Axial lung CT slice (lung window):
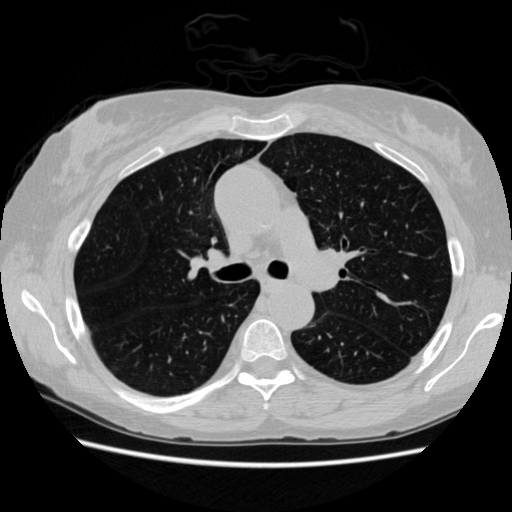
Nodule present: no